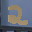
Label: 2